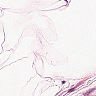
Metastatic tissue present: no